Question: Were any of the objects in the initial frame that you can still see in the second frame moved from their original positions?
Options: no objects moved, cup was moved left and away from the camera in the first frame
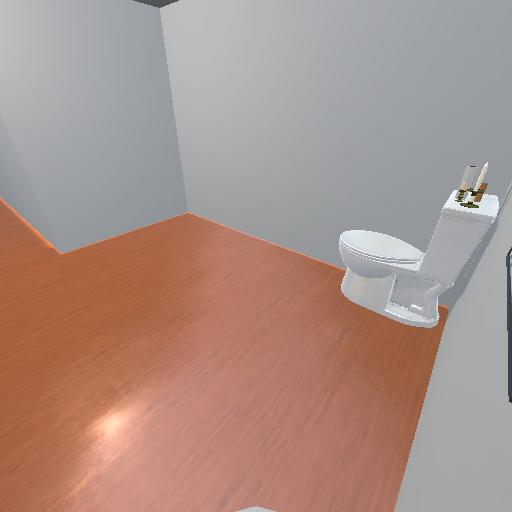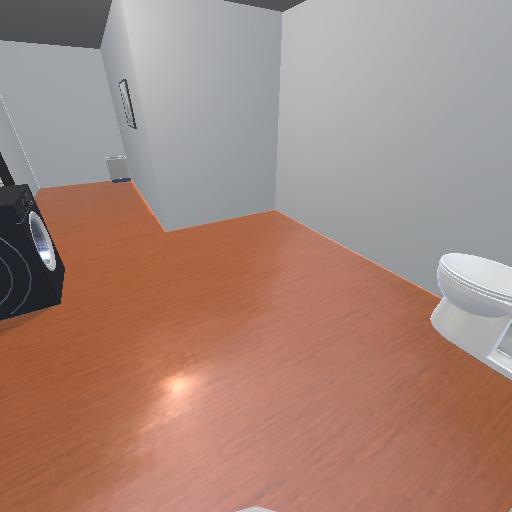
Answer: no objects moved